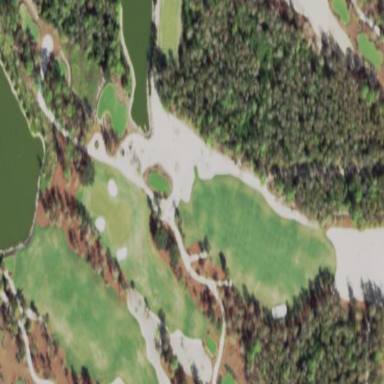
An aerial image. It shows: Sandy area is golf bunker.